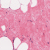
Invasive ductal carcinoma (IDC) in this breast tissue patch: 0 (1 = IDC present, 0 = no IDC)